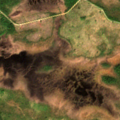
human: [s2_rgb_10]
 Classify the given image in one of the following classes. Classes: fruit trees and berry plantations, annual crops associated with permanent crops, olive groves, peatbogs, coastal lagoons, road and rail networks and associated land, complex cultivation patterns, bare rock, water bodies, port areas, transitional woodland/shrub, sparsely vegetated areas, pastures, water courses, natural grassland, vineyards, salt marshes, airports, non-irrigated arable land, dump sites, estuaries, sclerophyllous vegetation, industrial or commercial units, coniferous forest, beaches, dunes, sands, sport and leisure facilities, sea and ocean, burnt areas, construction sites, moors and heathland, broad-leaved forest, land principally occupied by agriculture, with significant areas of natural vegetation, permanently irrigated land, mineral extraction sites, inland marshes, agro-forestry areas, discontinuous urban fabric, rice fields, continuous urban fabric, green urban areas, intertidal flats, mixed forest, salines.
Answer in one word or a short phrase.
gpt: coniferous forest, mixed forest, transitional woodland/shrub, peatbogs